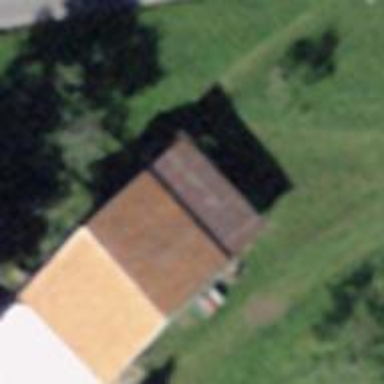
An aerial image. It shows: Rural barn.